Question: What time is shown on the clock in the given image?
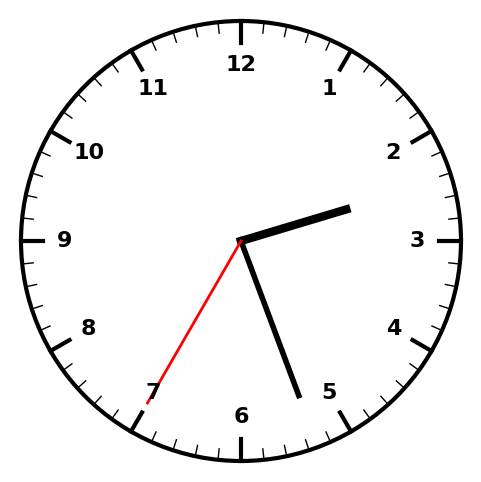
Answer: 02:26:35